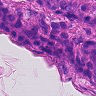
Metastatic tissue present: yes